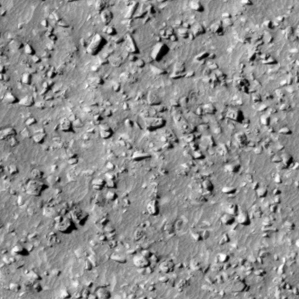
Label: non_frost